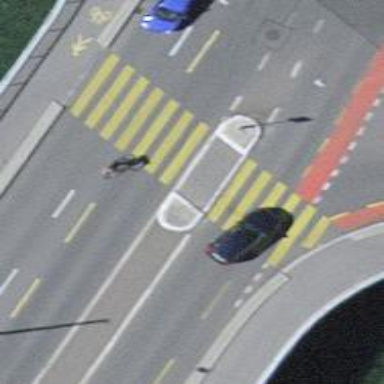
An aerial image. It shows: Uncontrolled zebra crossing with island. The crossing is marked with zebra stripes.